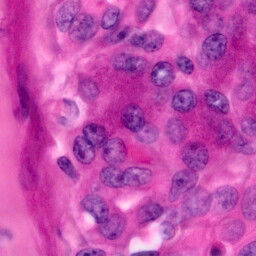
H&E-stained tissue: Pancreatic